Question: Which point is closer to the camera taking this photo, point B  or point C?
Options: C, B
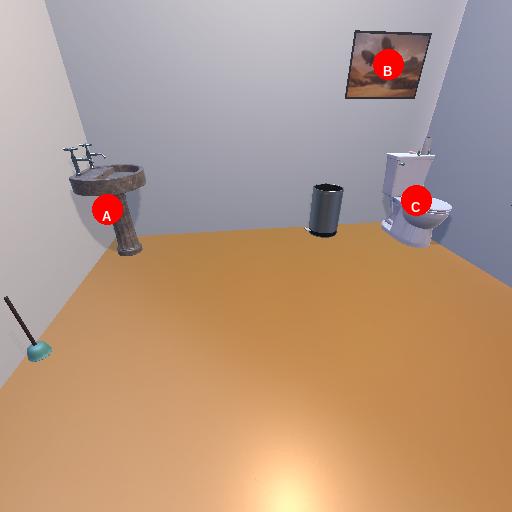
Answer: C